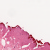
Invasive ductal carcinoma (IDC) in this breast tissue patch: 0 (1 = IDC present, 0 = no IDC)